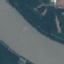
Land use / land cover class: River